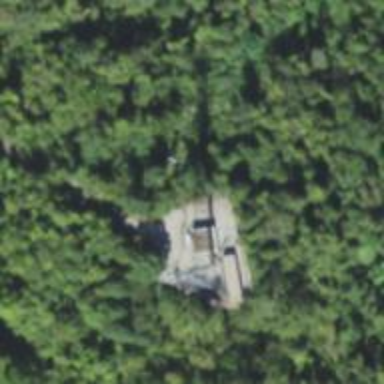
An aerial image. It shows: Service building with communication mast.